Question: I am developing an app in which I need to display products in an expandable list. So I have tried an example which was given in stackoverflow... So, it is working good, but my problem is the divider that will not wrap (expand) based on content expanding, like in screen ...

as you can see, in the screen the field is not displayed properly ..
for that, is there any scrolling facility or can this expand automatically?
'''
import net.rim.device.api.system.Bitmap;
import net.rim.device.api.system.Display;
import net.rim.device.api.ui.Color;
import net.rim.device.api.ui.DrawStyle;
import net.rim.device.api.ui.Field;
import net.rim.device.api.ui.FieldChangeListener;
import net.rim.device.api.ui.Font;
import net.rim.device.api.ui.FontFamily;
import net.rim.device.api.ui.Graphics;
import net.rim.device.api.ui.TouchEvent;
import net.rim.device.api.ui.Touchscreen;
import net.rim.device.api.ui.UiApplication;
import net.rim.device.api.ui.component.BitmapField;
import net.rim.device.api.ui.component.ButtonField;
import net.rim.device.api.ui.component.Dialog;
import net.rim.device.api.ui.component.LabelField;
import net.rim.device.api.ui.component.NullField;
import net.rim.device.api.ui.component.SeparatorField;
import net.rim.device.api.ui.container.HorizontalFieldManager;
import net.rim.device.api.ui.container.MainScreen;
import net.rim.device.api.ui.container.VerticalFieldManager;
class UiMainscreen extends MainScreen implements FieldChangeListener
{
private CustomListField cu_field[];
private Bitmap image=null;
int size=8;
public UiMainscreen() {
VerticalFieldManager vmanager=new VerticalFieldManager(VERTICAL_SCROLL|VERTICAL_SCROLLBAR){
protected void sublayout(int maxWidth, int maxHeight) {
super.sublayout(Display.getWidth(),Display.getHeight());
setExtent(Display.getWidth(),Display.getHeight());
}
};
cu_field=new CustomListField[size];
for(int i=0;i<size;i++){
image=Bitmap.getBitmapResource("sample_"+i+".jpg");
cu_field[i]=new CustomListField("BlackBerry models that had a built-in mobile phone, were the first models that natively ran Java, and transmitted data over the normal 2G cellular network. RIM began to advertise these devices as email-capable mobile phones rather than as 2-way pagers.", image, "jan2011", 100, 100,Color.LIGHTGREEN);
cu_field[i].setChangeListener(this);
vmanager.add(new SeparatorField());
vmanager.add(cu_field[i]);
}
add(vmanager);
}
public void fieldChanged(Field field, int context) {
// TODO Auto-generated method stub
for(int i=0;i<size;i++){
if(field==cu_field[i]){
final int k=i;
UiApplication.getUiApplication().invokeLater(new Runnable() {
public void run() {
Dialog.alert("You click on Item No "+k);
}
});
}
}
}
}
class CustomListField extends HorizontalFieldManager{
private Bitmap scale_image;
private int width=0;
private int height=0;
private int background_color=0;
private BitmapField bitmap_field;
private boolean flag=false;
Bitmap logingBg;
public CustomListField(String title, Bitmap image, String date,int image_width,int image_height,int background_color){
super(NO_HORIZONTAL_SCROLL|USE_ALL_WIDTH);
this.background_color=background_color;
width=image_width;
height=image_width;
if(image!=null){
scale_image=new Bitmap(image_width, image_height);
image.scaleInto(scale_image, Bitmap.FILTER_LANCZOS);
bitmap_field=new BitmapField(scale_image);
flag=false;
bitmap_field.setMargin(5, 5, 5, 5);
add(bitmap_field);
}
VerticalFieldManager vmanager=new VerticalFieldManager(USE_ALL_WIDTH|Field.FIELD_VCENTER){
protected void sublayout(int maxWidth, int maxHeight) {
super.sublayout(Display.getWidth(), height);
setExtent(Display.getWidth(), height);
}
};
///////////////////////////////////////////
/* Bitmap logingBg = Bitmap.getBitmapResource("myorderdatebackground.png");
HorizontalFieldManager hfm = new HorizontalFieldManager(USE_ALL_WIDTH);
HorizontalFieldManager hfm2 = new HorizontalFieldManager(Field.FIELD_HCENTER);
ButtonField btnext = new ButtonField("btn");
CustomButtonField btnSignIn = new CustomButtonField(0, "", logingBg,
logingBg, Field.FOCUSABLE, Color.WHITE);
hfm2.add(btnext);
hfm.add(btnSignIn);
hfm.add(hfm2);
vmanager.add(hfm);*/
logingBg = Bitmap.getBitmapResource("myorderdatebackground.png");
HorizontalFieldManager HFM = new HorizontalFieldManager(USE_ALL_WIDTH) {
public void paint(Graphics g) {
//g.setBackgroundColor(Color.BLUE);
g.clear();
g.drawBitmap(0, 0, Display.getWidth(),
logingBg.getHeight(), logingBg, 0, 0);
super.paint(g);
}
};
HorizontalFieldManager lableRegistHFM = new HorizontalFieldManager(
FIELD_VCENTER);
LabelField RegistrationLbl = new LabelField("My Orders",Field.FIELD_HCENTER);
FontFamily fontFamily[] = FontFamily.getFontFamilies();
Font font11 = fontFamily[1].getFont(FontFamily.CBTF_FONT, 12);
font11 = fontFamily[1].getFont(Font.BOLD, 18);
RegistrationLbl.setFont(font11);
RegistrationLbl.setMargin(0, 0, 0, (Display.getWidth() / 3));
lableRegistHFM.add(RegistrationLbl);
HFM.add(lableRegistHFM);
vmanager.add(HFM);
/**************************************************************/
LabelField title_lbl=new LabelField("Title: "+title,Field.NON_FOCUSABLE|DrawStyle.ELLIPSIS);
vmanager.add(title_lbl);
LabelField date_lbl=new LabelField("Date: "+date,Field.NON_FOCUSABLE);
vmanager.add(date_lbl);
LabelField date_lbl3=new LabelField("Date2: "+date,Field.NON_FOCUSABLE);
vmanager.add(date_lbl3);
LabelField date_lbl4=new LabelField("Date2: "+date,Field.NON_FOCUSABLE);
vmanager.add(date_lbl4);
Font fon=title_lbl.getFont();
int title_height=fon.getHeight();
Font font=date_lbl.getFont();
int date_height=font.getHeight();
int pad=title_height+date_height;
title_lbl.setPadding((height-pad)/2, 0, 0, 0);
add(vmanager);
add(new NullField(FOCUSABLE));
}
protected void sublayout(int maxWidth, int maxHeight) {
super.sublayout(Display.getWidth(), height);
setExtent(Display.getWidth(), height);
}
protected void paint(Graphics graphics) {
if(flag)
graphics.setBackgroundColor(background_color);
graphics.clear();
super.paint(graphics);
}
protected void onFocus(int direction) {
super.onFocus(direction);
flag=true;
invalidate();
}
protected void onUnfocus() {
invalidate();
flag=false;
}
protected boolean navigationClick(int status, int time) {
if(Touchscreen.isSupported()){
return false;
}else{
fieldChangeNotify(1);
return true;
}
}
protected boolean touchEvent(TouchEvent message)
{
if (TouchEvent.CLICK == message.getEvent())
{
FieldChangeListener listener = getChangeListener();
if (null != listener)
this.setFocus();
listener.fieldChanged(this, 1);
}
return super.touchEvent(message);
}
}
'''
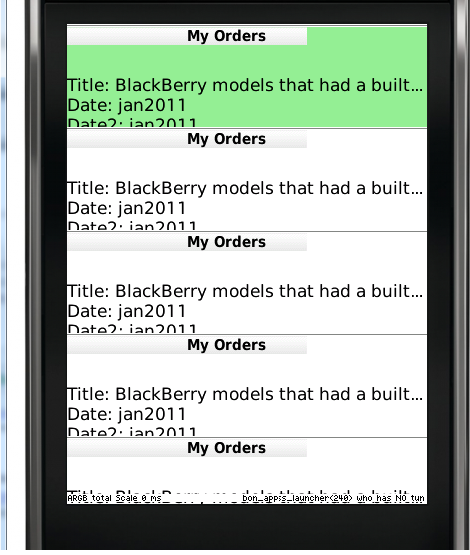
Answer: The issue is here:
'''
protected void sublayout(int maxWidth, int maxHeight) {
super.sublayout(Display.getWidth(), height);
setExtent(Display.getWidth(), height);
}
'''
You're giving manager height less that it needs for content (only 'image_width').
Also here is possible error:
'''
width=image_width;
height=image_width;
'''
You should use 'image_height' for the 'height'.
And sure you could use scrolling for 'VerticalManager' - add style 'VERTICAL_SCROLL' to constructor. But as user I will find the User Experience (UX) strange in this case.